Question: I used the below to make a bitmap with rounded corners. Now I want to draw a line around the bitmap.
'''
private BitmapDrawable roundCornered(BitmapDrawable scaledBitmap, int i) {
Bitmap bitmap = scaledBitmap.getBitmap();
result = Bitmap.createBitmap(bitmap.getWidth(), bitmap.getHeight(),
Bitmap.Config.ARGB_8888);
canvas = new Canvas(result);
color = 0xff424242;
paint = new Paint();
rect = new Rect(0, 0, bitmap.getWidth(), bitmap.getHeight());
rectF = new RectF(rect);
roundPx = i;
paint.setAntiAlias(true);
canvas.drawARGB(0, 0, 0, 0);
paint.setColor(Color.BLUE);
canvas.drawRoundRect(rectF, roundPx, roundPx, paint);
paint.setXfermode(new PorterDuffXfermode(Mode.SRC_IN));
canvas.drawBitmap(bitmap, rect, rect, paint);
BitmapDrawable finalresult = new BitmapDrawable(result);
return finalresult;
}
'''
I got the image below, but my actual need is that I must draw a border around the image.

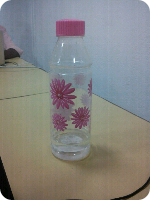
Answer: I put the following together for myself.
'''
public static Bitmap getRoundedCornerBitmap(Bitmap bitmap, int color, int cornerDips, int borderDips, Context context) {
Bitmap output = Bitmap.createBitmap(bitmap.getWidth(), bitmap.getHeight(),
Bitmap.Config.ARGB_8888);
Canvas canvas = new Canvas(output);
final int borderSizePx = (int) TypedValue.applyDimension(TypedValue.COMPLEX_UNIT_DIP, (float) borderDips,
context.getResources().getDisplayMetrics());
final int cornerSizePx = (int) TypedValue.applyDimension(TypedValue.COMPLEX_UNIT_DIP, (float) cornerDips,
context.getResources().getDisplayMetrics());
final Paint paint = new Paint();
final Rect rect = new Rect(0, 0, bitmap.getWidth(), bitmap.getHeight());
final RectF rectF = new RectF(rect);
// prepare canvas for transfer
paint.setAntiAlias(true);
paint.setColor(0xFFFFFFFF);
paint.setStyle(Paint.Style.FILL);
canvas.drawARGB(0, 0, 0, 0);
canvas.drawRoundRect(rectF, cornerSizePx, cornerSizePx, paint);
// draw bitmap
paint.setXfermode(new PorterDuffXfermode(PorterDuff.Mode.SRC_IN));
canvas.drawBitmap(bitmap, rect, rect, paint);
// draw border
paint.setColor(color);
paint.setStyle(Paint.Style.STROKE);
paint.setStrokeWidth((float) borderSizePx);
canvas.drawRoundRect(rectF, cornerSizePx, cornerSizePx, paint);
return output;
}
'''
Credits, of course, to <URL>